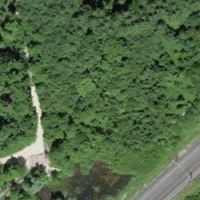
EUNIS habitat code: 44
Species observed at this site:
Lycopus europaeus
Mentha aquatica